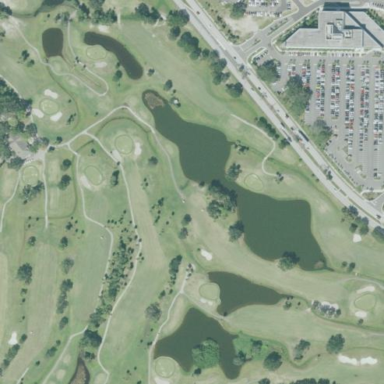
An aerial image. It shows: Golf course surrounded by greenery.